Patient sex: M
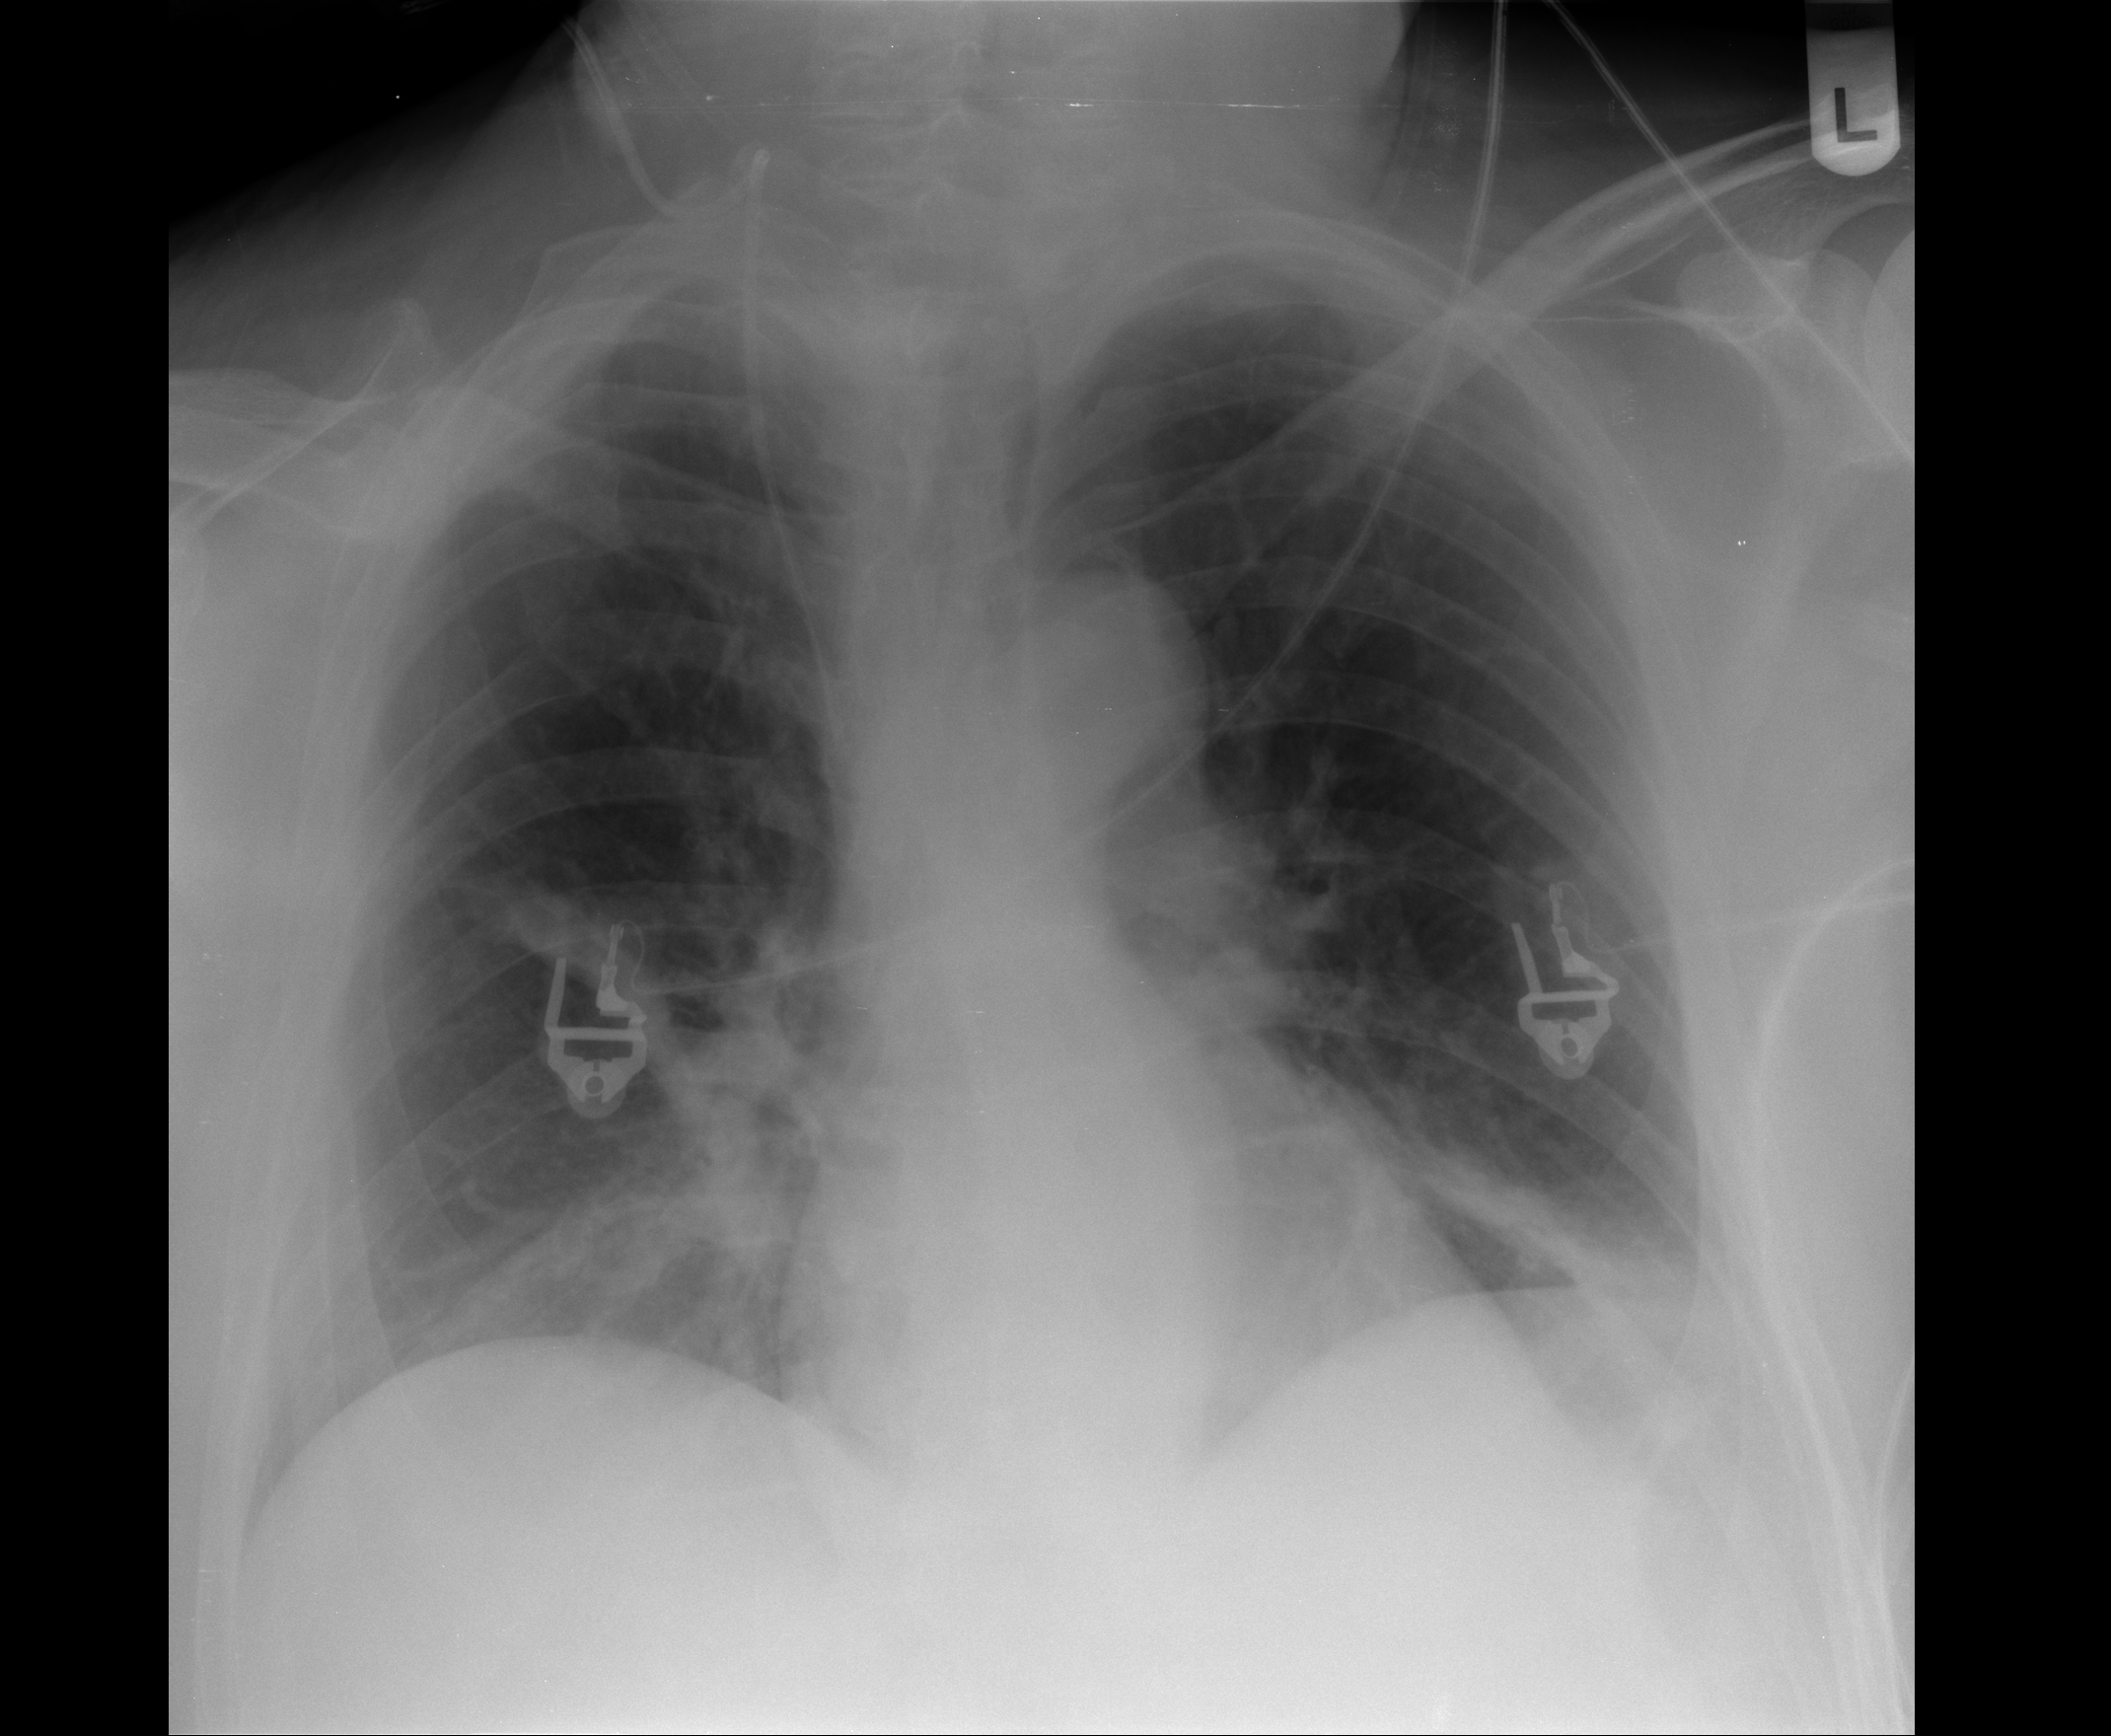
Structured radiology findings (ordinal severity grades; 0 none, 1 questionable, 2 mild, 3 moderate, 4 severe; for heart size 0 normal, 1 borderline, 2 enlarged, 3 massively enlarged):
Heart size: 0
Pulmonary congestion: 0
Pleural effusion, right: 0
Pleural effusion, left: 0
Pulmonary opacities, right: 1
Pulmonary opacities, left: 0
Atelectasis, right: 2
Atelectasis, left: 2